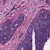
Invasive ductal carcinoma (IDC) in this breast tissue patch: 0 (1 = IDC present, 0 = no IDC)